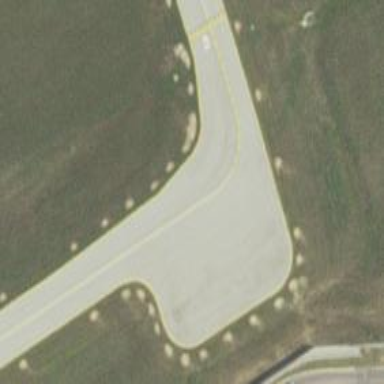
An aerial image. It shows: View of taxiway at the airport.